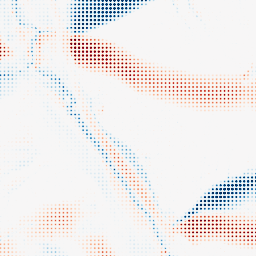
Category: morphological
Decomposition family: morphological_ellipse
Decomposition parameters: operation: average
width: 50
height: 10
Upsampling method: sinc_blackman
Upsampling parameters: scale: 8
kernel_size: 4
Upsampling scale: 8